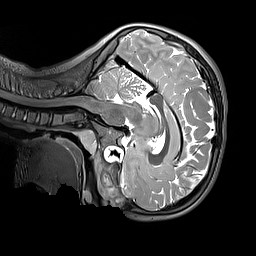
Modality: T2w
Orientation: sagittal
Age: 9
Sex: female
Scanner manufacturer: siemens
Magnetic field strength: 3 T
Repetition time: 3.2 s
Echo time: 0.408 s